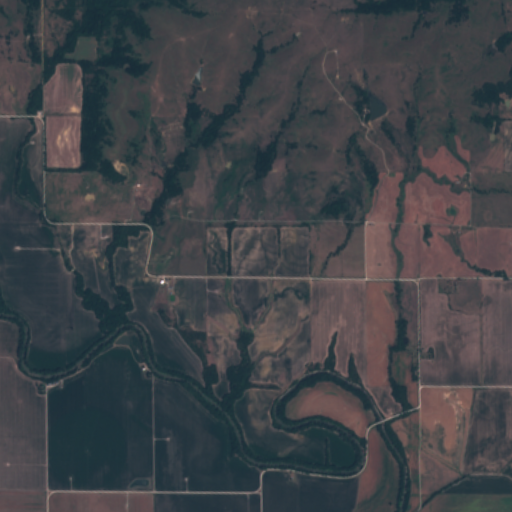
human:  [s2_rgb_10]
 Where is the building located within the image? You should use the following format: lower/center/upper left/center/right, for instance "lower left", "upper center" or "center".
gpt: The building is located in the upper right of the image.
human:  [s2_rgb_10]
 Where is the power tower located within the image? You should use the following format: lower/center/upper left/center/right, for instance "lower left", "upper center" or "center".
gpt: There is no power tower in the image.